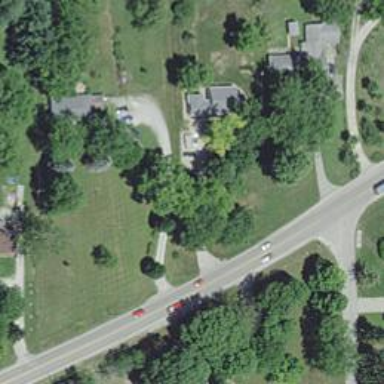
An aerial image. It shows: Driveway.